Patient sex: M
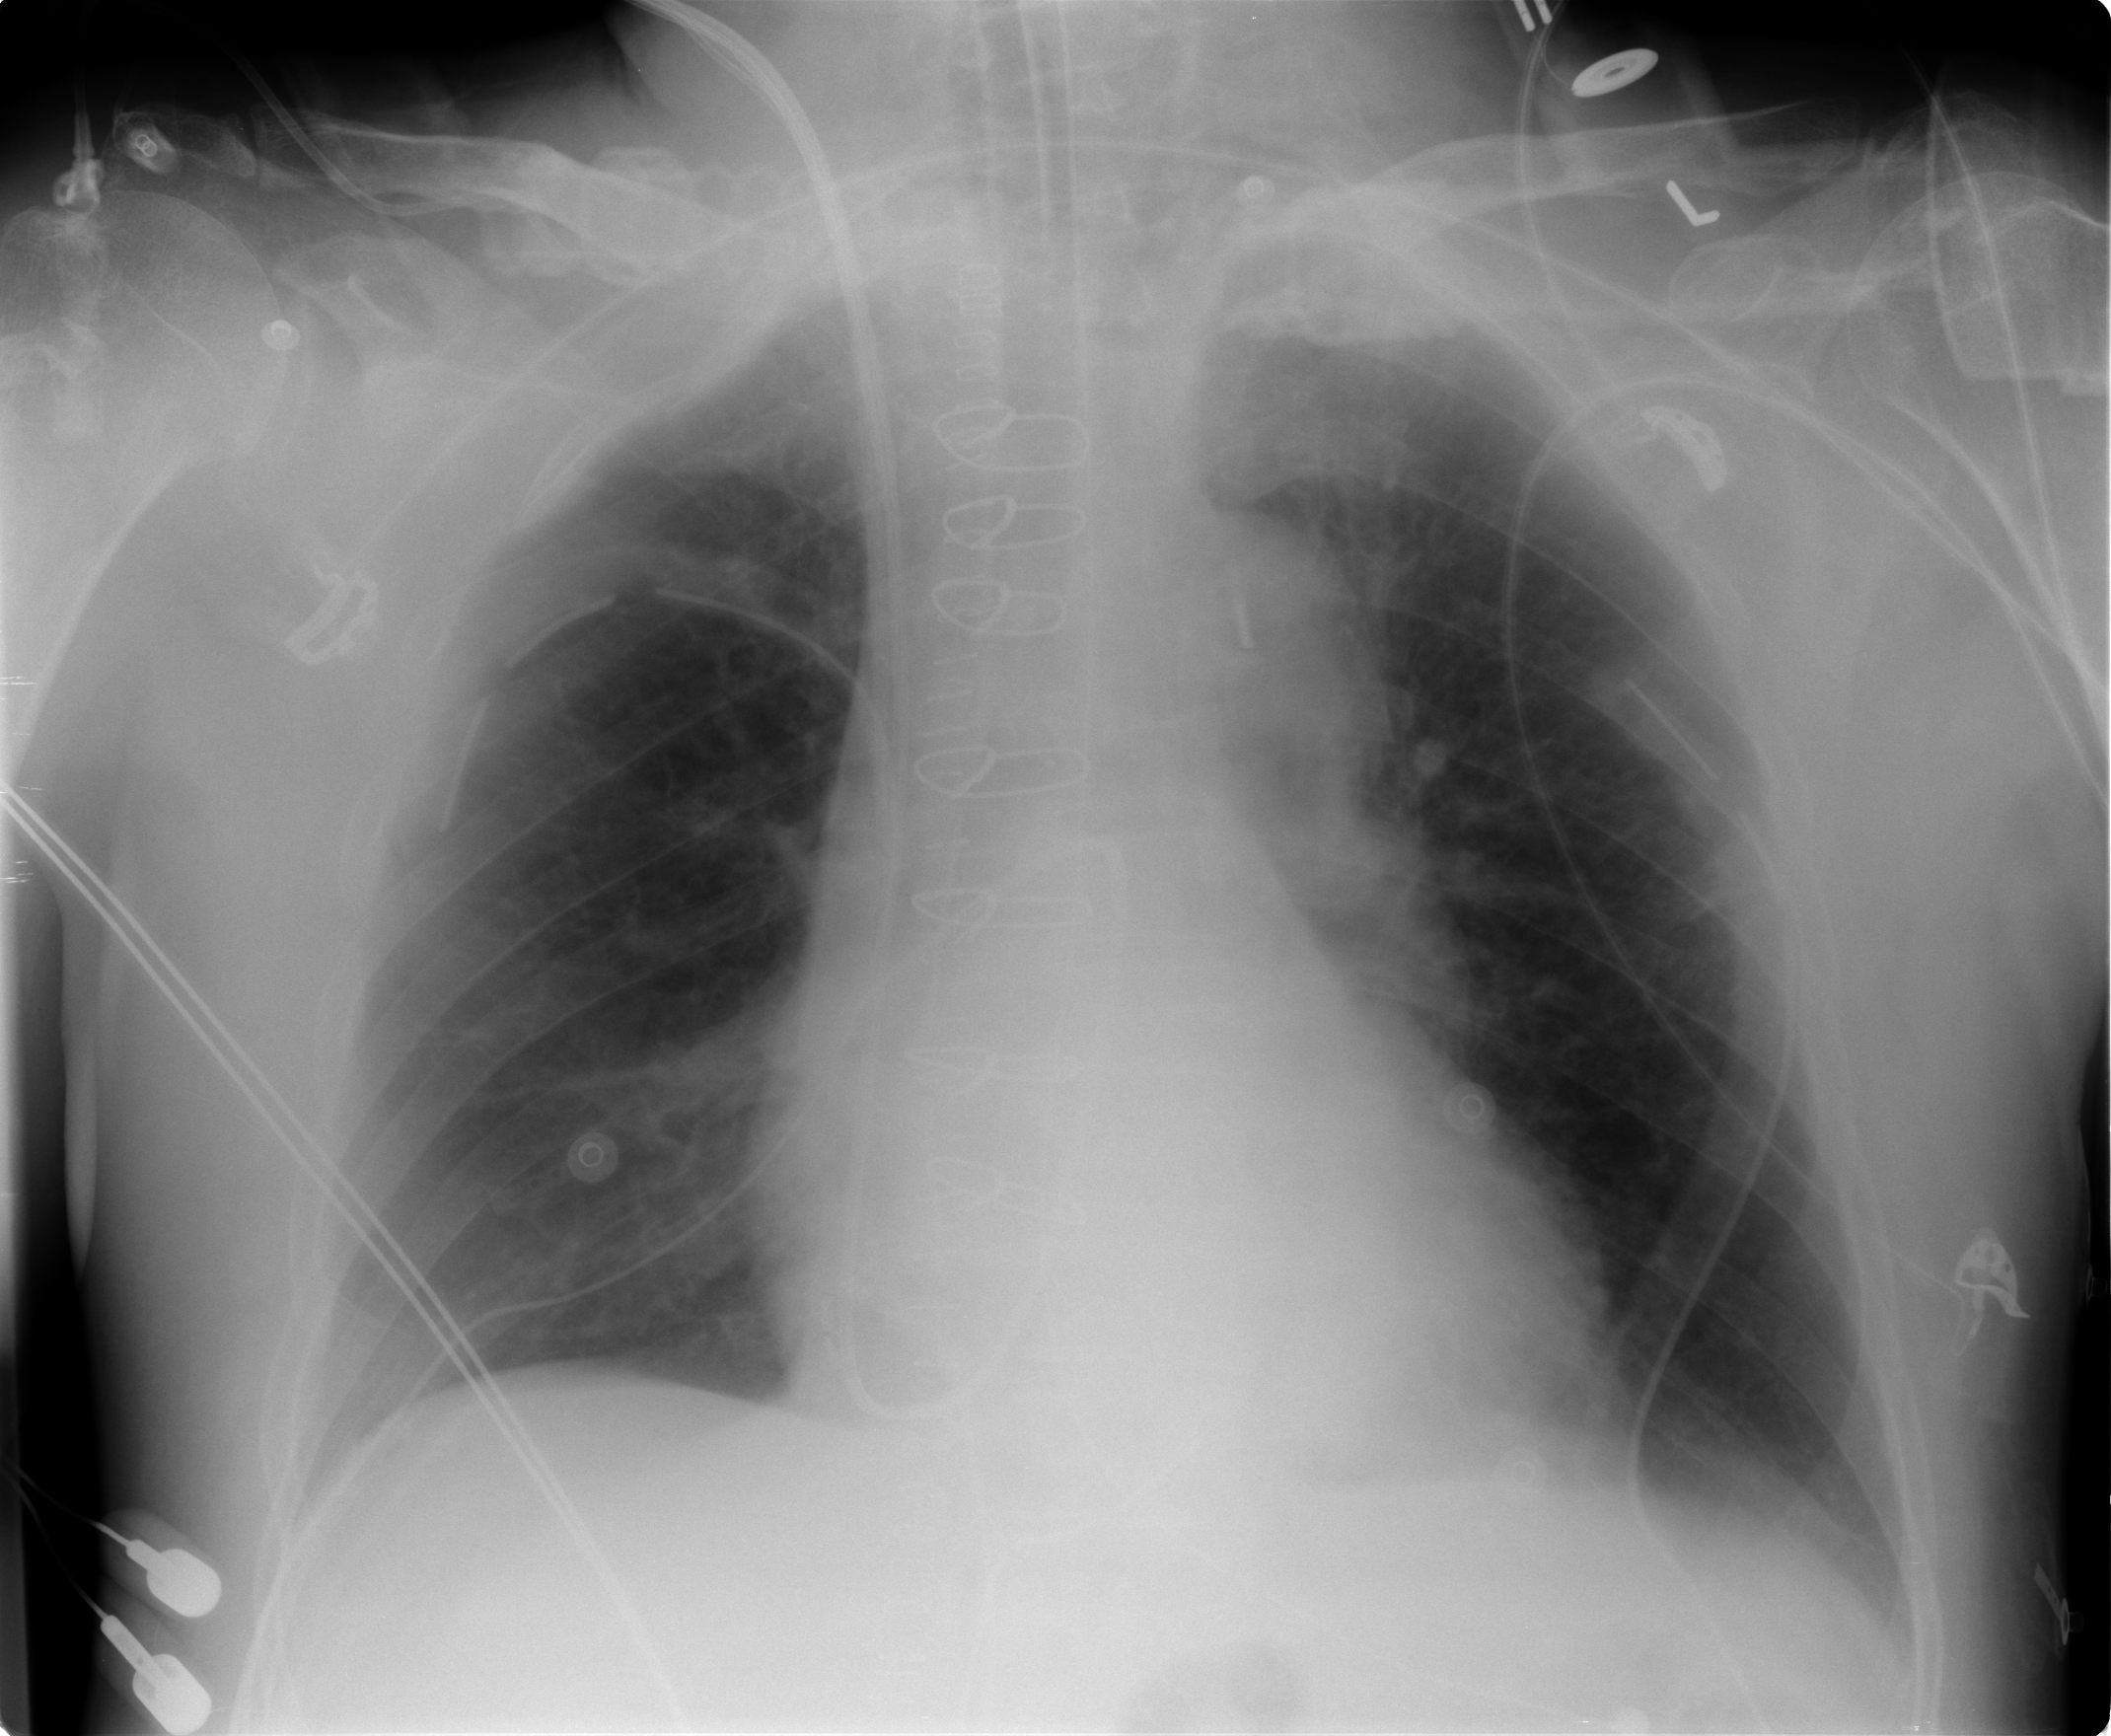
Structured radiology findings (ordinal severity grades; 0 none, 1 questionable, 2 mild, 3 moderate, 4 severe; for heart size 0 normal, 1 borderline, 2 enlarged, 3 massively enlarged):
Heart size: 0
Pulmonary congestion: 1
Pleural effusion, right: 0
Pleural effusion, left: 0
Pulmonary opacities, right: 0
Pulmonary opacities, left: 0
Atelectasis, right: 2
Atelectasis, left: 2